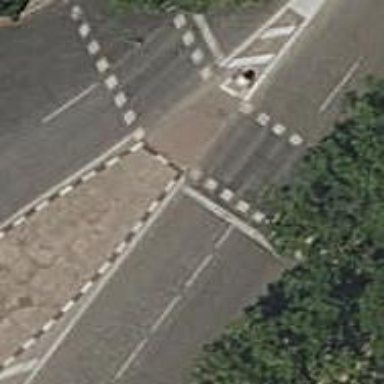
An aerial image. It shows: Road crossing with traffic signals.